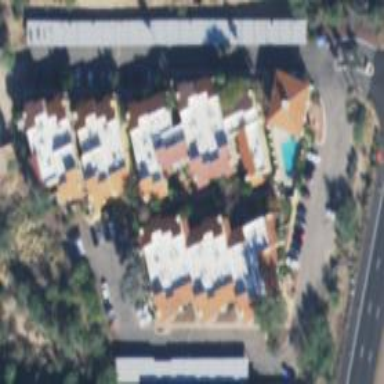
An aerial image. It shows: Residential area with apartments.